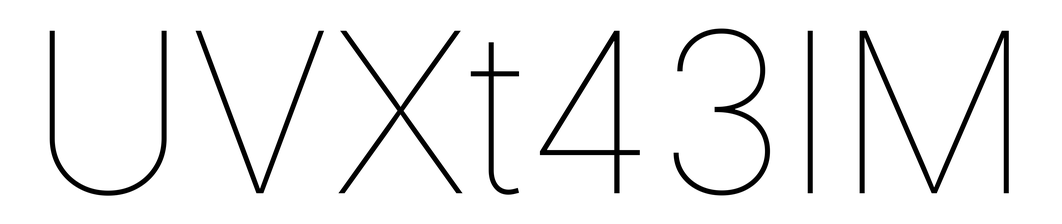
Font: Inter_Thin